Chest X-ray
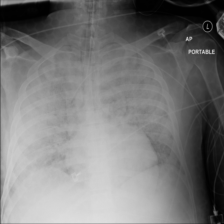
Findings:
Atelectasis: negative
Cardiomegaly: negative
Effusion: negative
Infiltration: negative
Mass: negative
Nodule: negative
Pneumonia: negative
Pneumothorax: negative
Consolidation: negative
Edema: negative
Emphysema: negative
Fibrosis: negative
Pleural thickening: negative
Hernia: negative